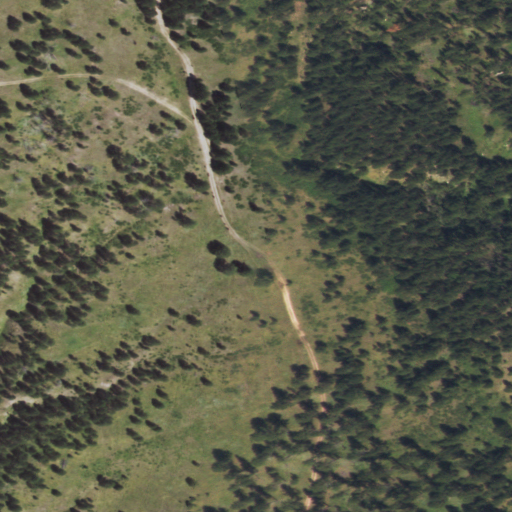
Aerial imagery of mountain in Wyoming named Northwestern Table containing evergreen forest, grassland, and shrub